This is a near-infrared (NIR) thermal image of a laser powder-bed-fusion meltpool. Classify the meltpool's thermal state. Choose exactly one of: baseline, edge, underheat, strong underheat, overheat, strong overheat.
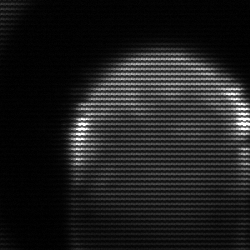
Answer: edge